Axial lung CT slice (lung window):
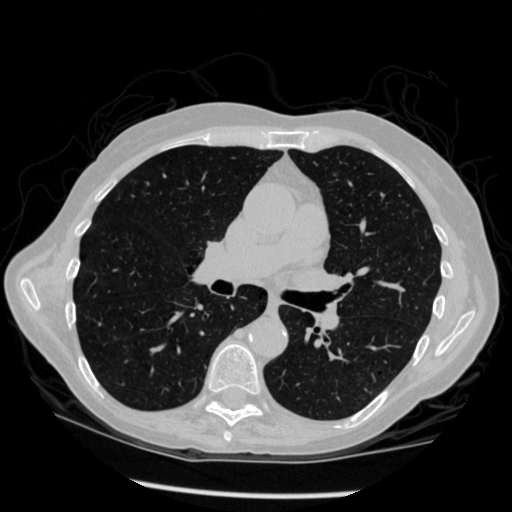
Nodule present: no